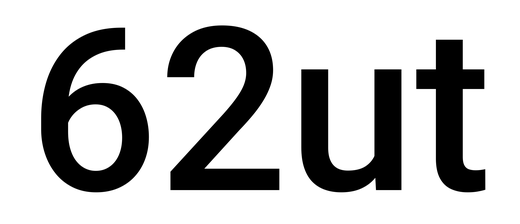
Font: Roboto_Medium